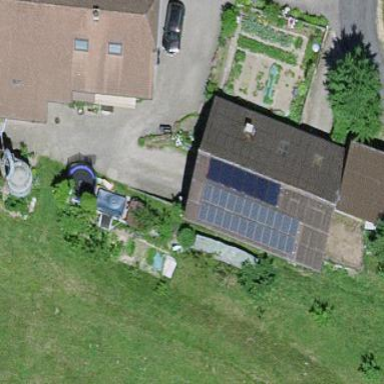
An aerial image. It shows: Shed.